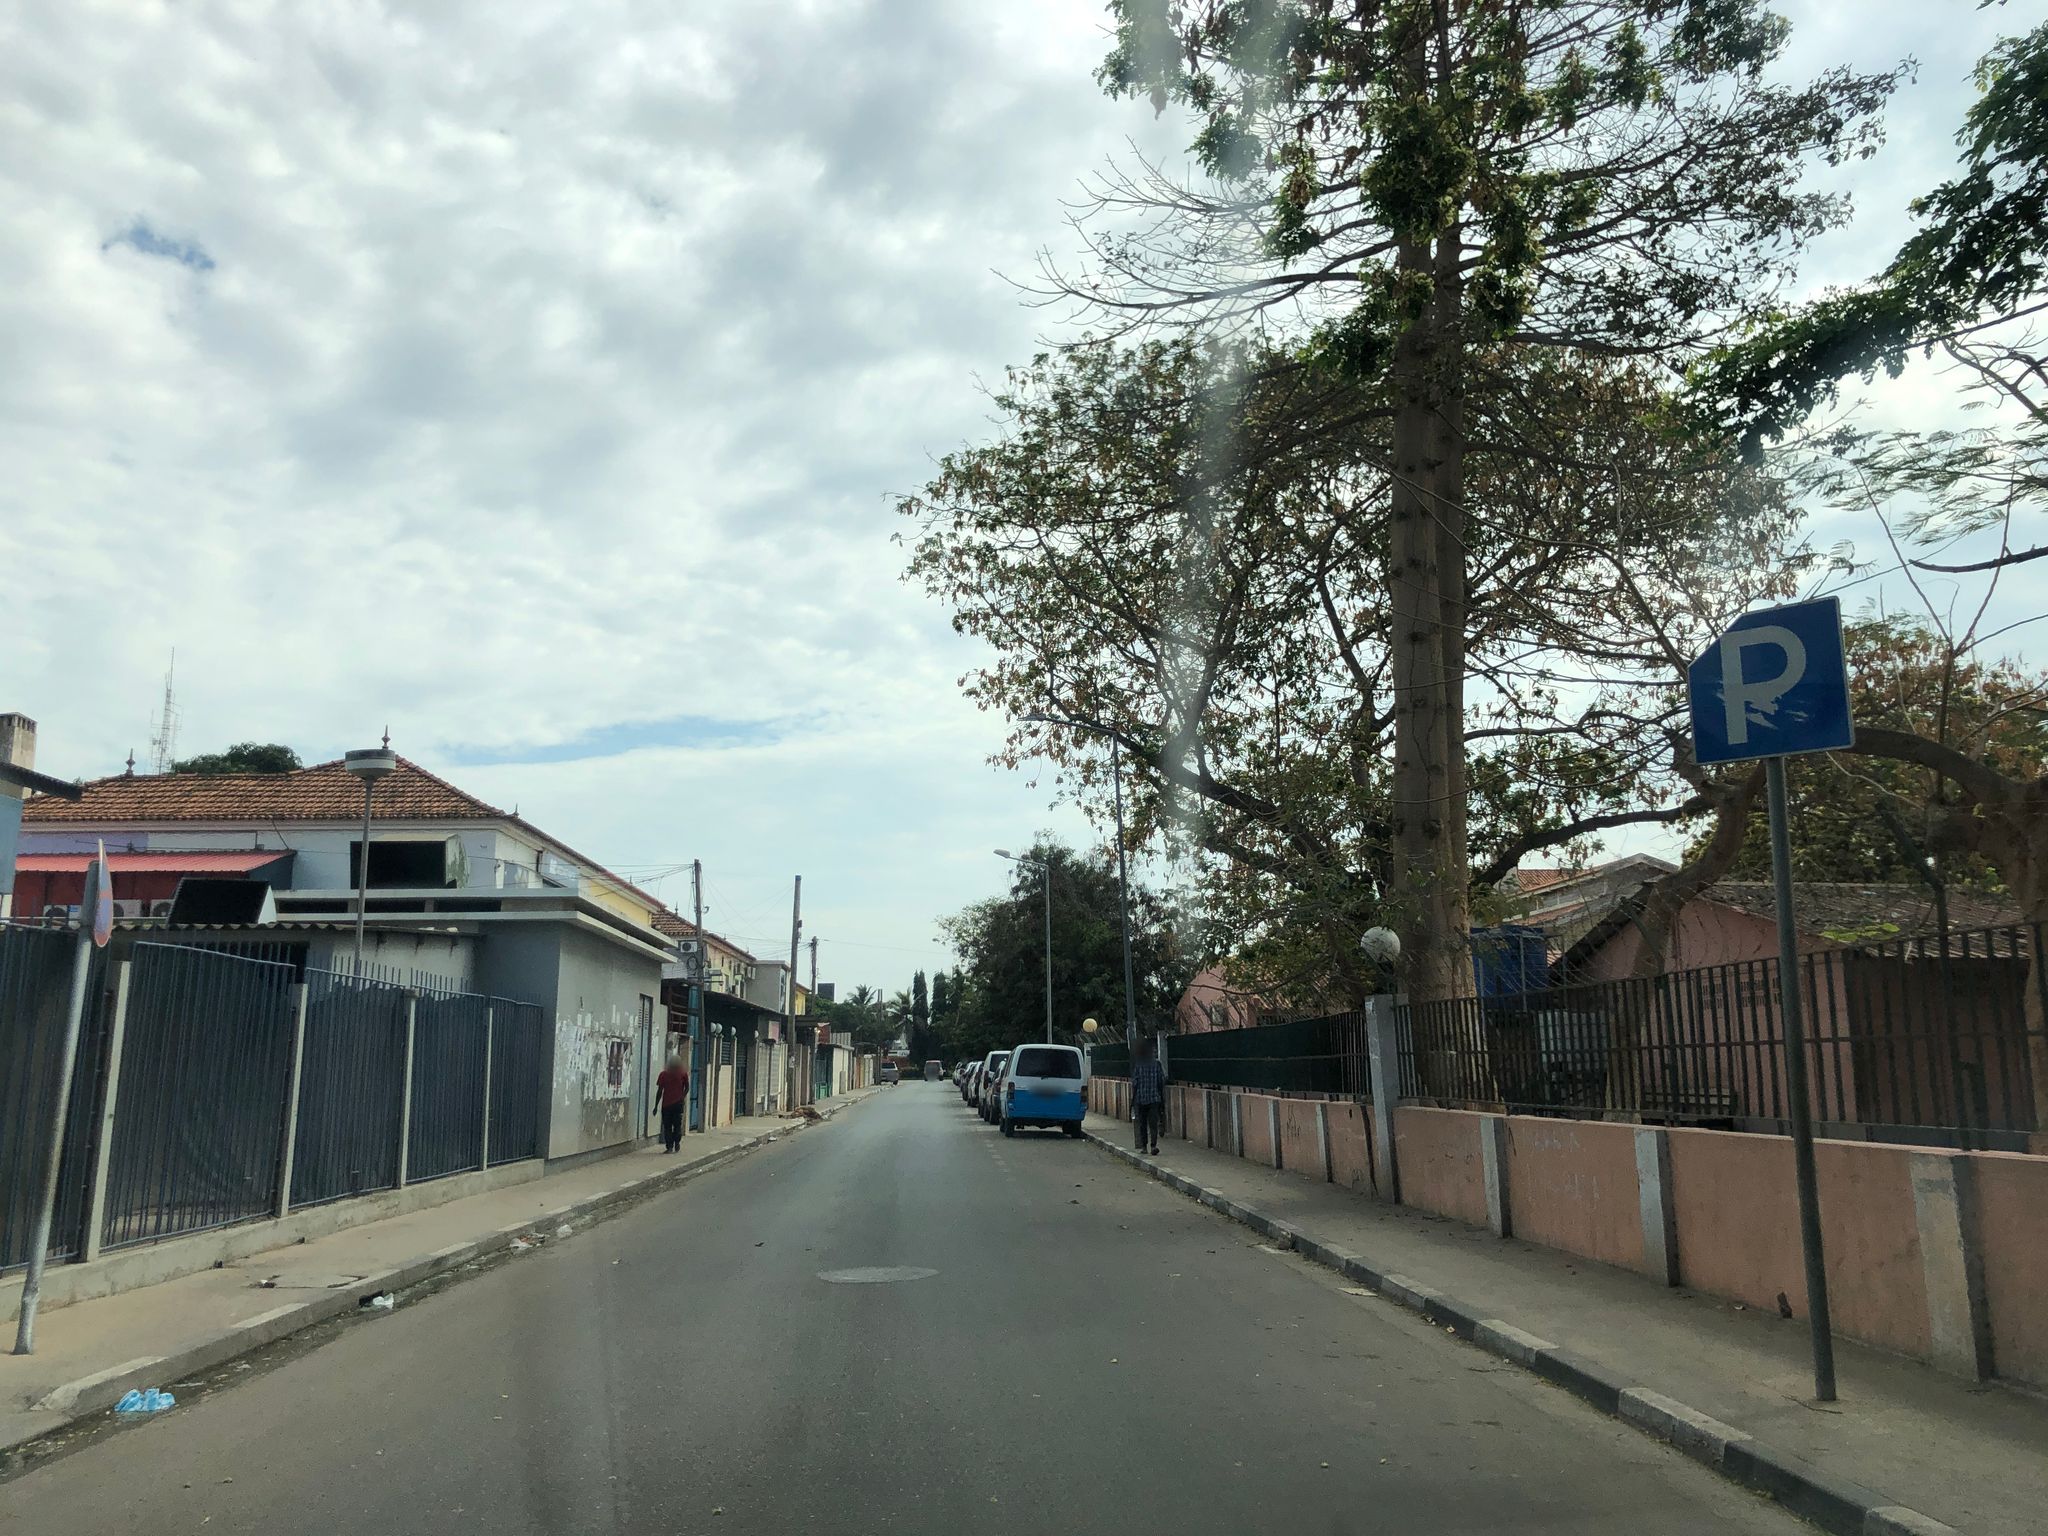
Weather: cloudy
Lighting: day
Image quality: good
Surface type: driving surface
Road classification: residential
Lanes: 2, 1
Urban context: urban centre
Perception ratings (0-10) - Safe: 1.98, Lively: 5.57, Beautiful: 4.07, Boring: 3.84, Depressing: 8.06, Wealthy: 1.68